Interaction volume radius: 10 \u00c5
Interaction volume height: 10 \u00c5
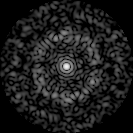
Disorder parameter: 0.8407